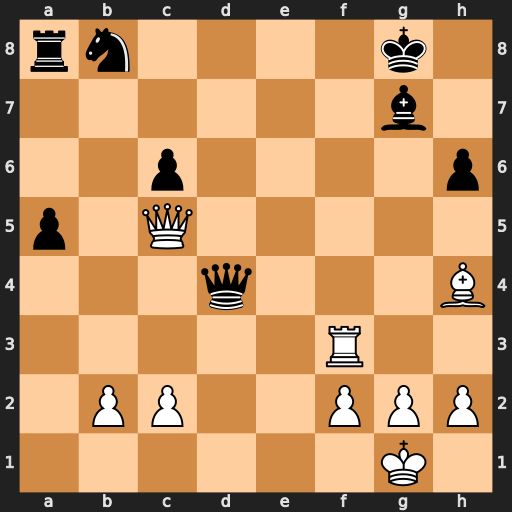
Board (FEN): rn4k1/6b1/2p4p/p1Q5/3q3B/5R2/1PP2PPP/6K1
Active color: w
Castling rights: -
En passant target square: -
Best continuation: Rf8+ Bxf8 Qxd4